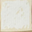
Piece: xx